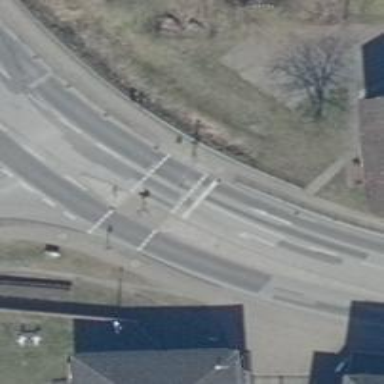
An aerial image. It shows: Cycleway with crossing island designed for cyclists.